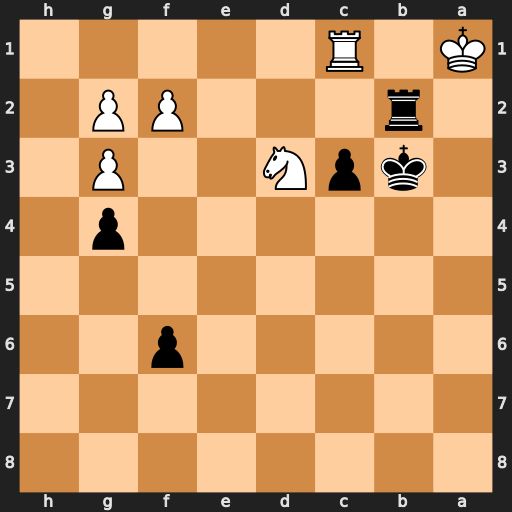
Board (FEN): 8/8/5p2/8/6p1/1kpN2P1/1r3PP1/K1R5
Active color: b
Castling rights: -
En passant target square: -
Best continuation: Ra2+ Kb1 c2+ Rxc2 Rxc2